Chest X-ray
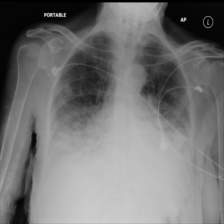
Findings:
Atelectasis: negative
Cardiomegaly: negative
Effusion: positive
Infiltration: positive
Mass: positive
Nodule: negative
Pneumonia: negative
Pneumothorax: positive
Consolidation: negative
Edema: negative
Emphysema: negative
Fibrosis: negative
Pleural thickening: negative
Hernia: negative